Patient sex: M
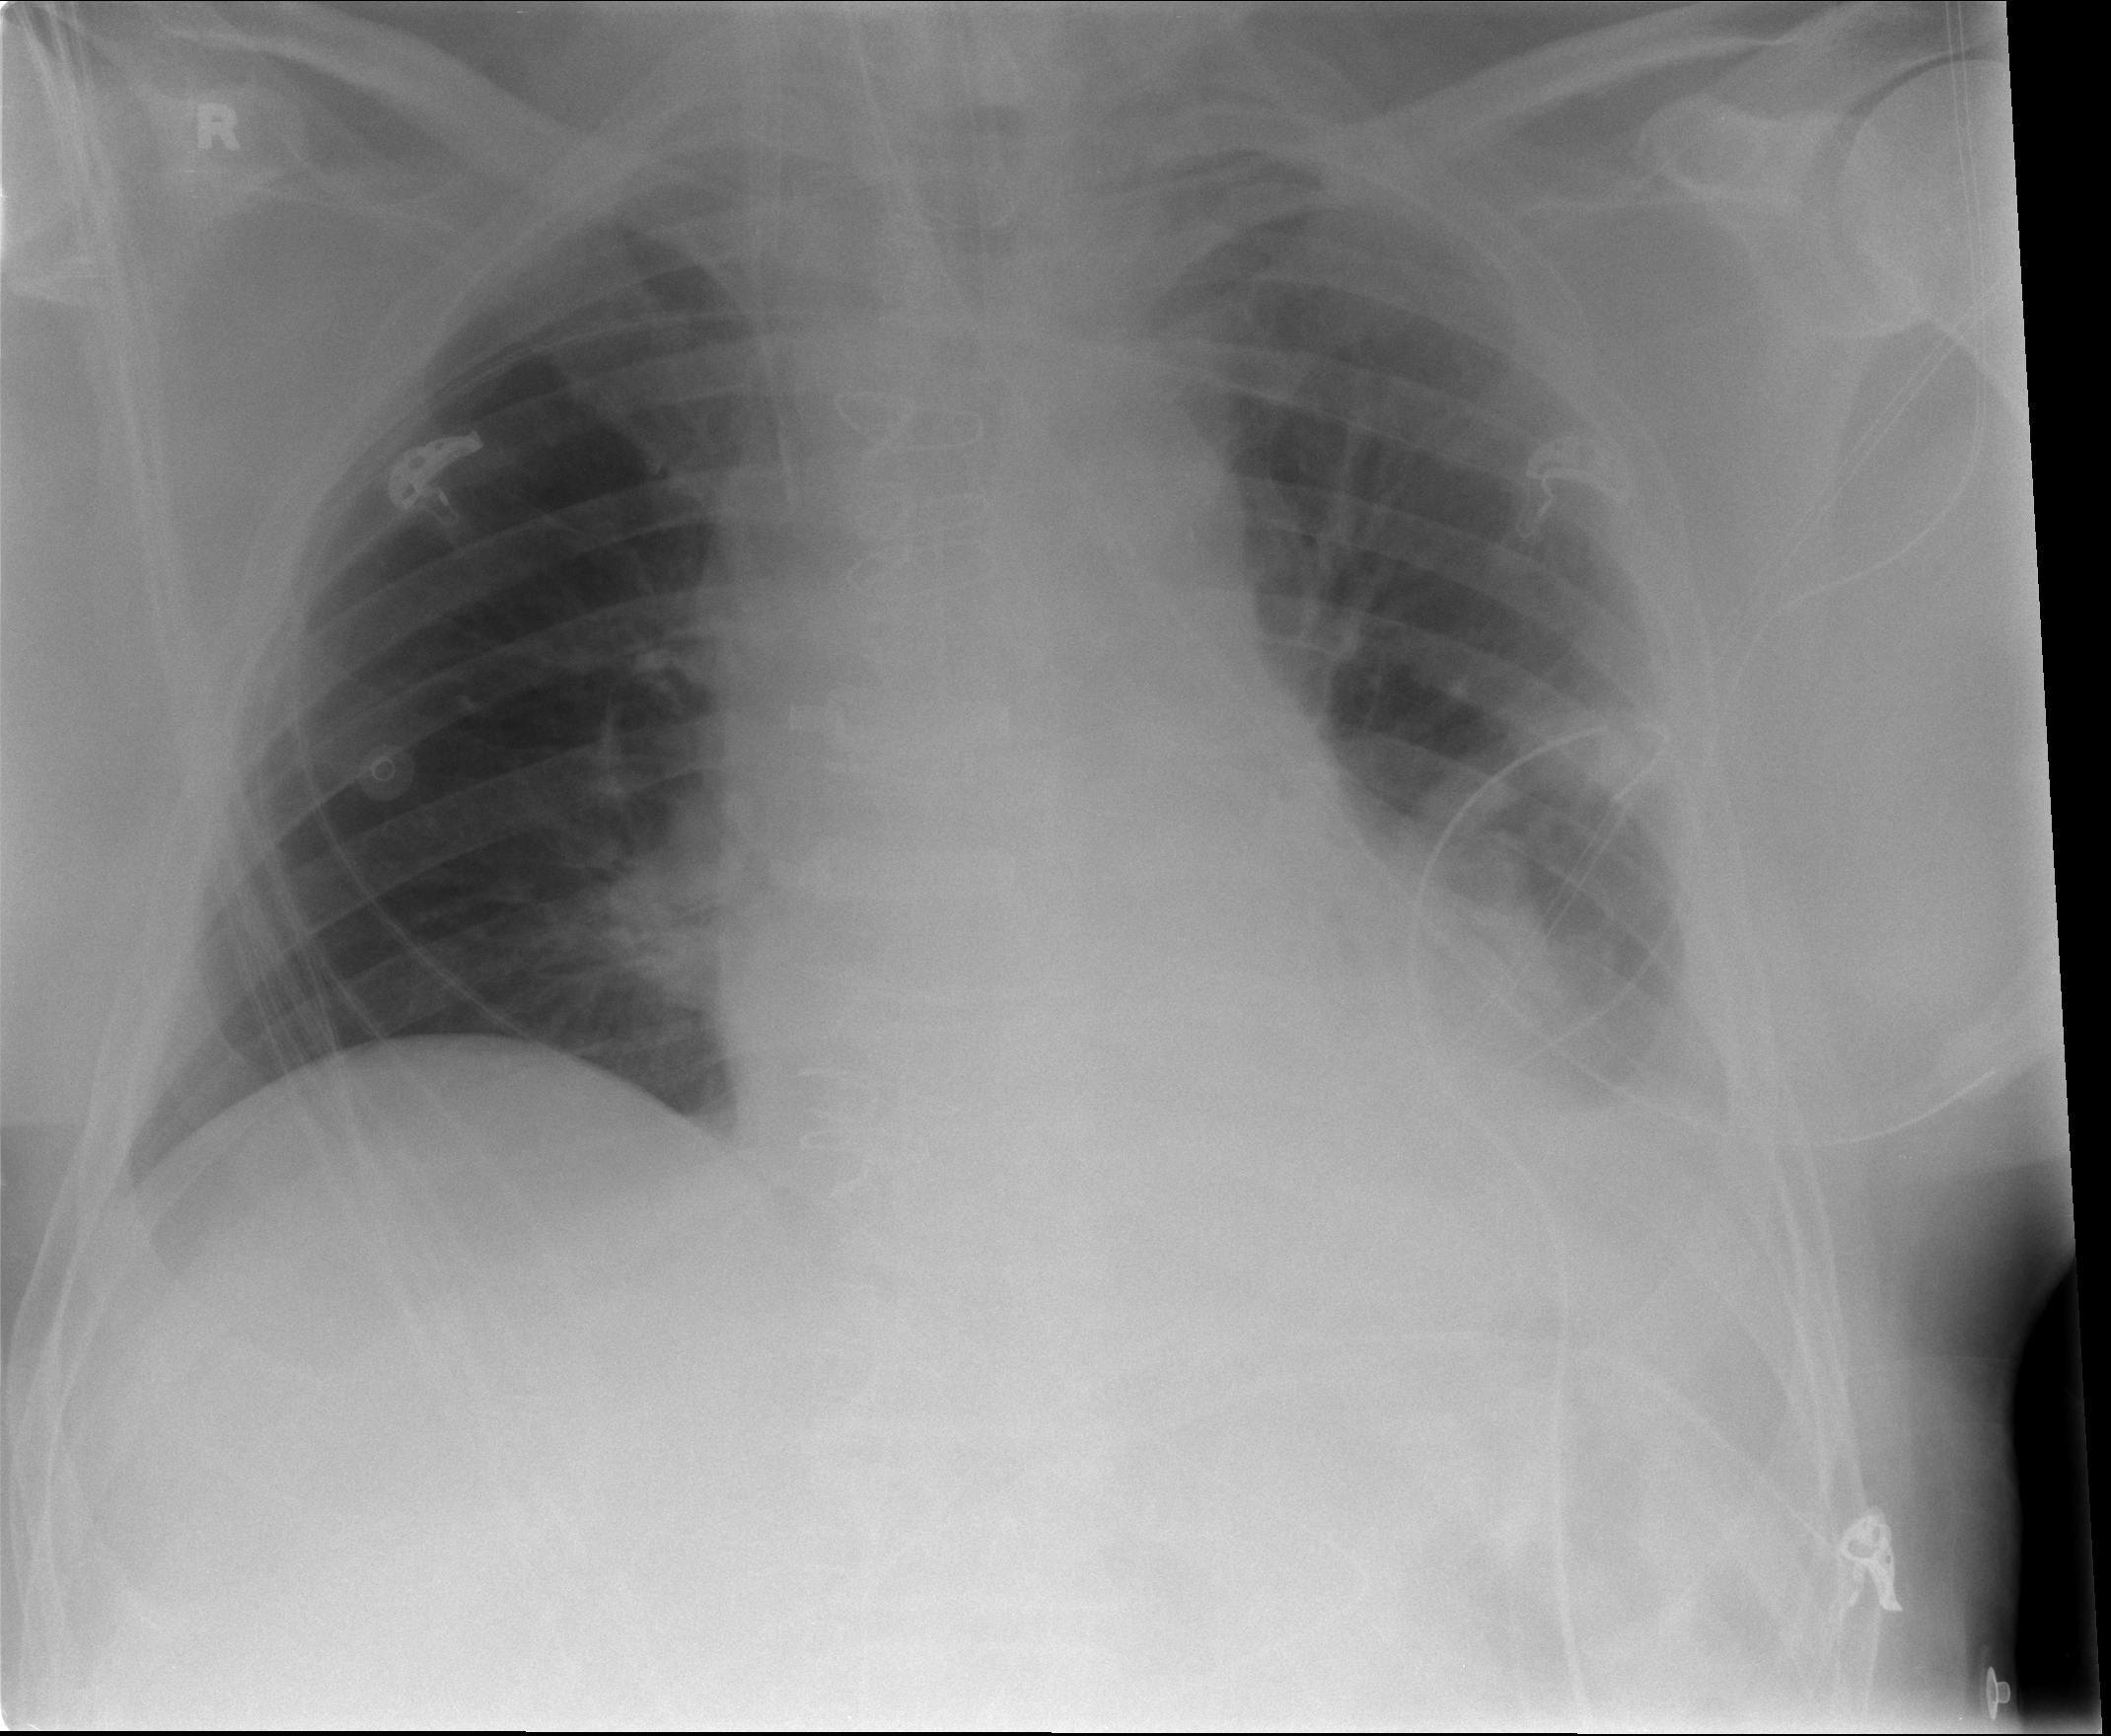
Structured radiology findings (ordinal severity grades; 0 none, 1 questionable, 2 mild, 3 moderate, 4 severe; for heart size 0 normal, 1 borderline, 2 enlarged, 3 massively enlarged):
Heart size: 0
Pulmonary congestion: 1
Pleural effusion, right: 0
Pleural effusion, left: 1
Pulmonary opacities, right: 0
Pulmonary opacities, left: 0
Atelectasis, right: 0
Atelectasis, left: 1